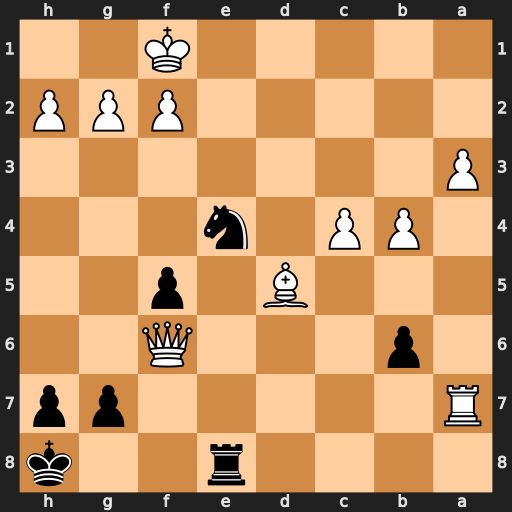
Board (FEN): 4r2k/R5pp/1p3Q2/3B1p2/1PP1n3/P7/5PPP/5K2
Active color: b
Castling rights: -
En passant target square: -
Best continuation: Nd2+ Kg1 Re1#